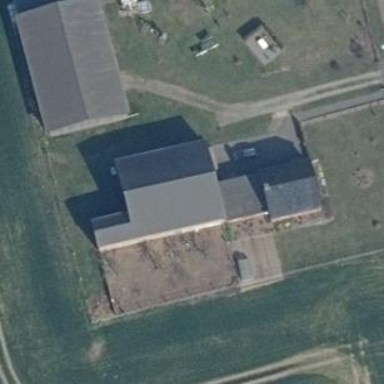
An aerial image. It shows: Simple and straightforward house.